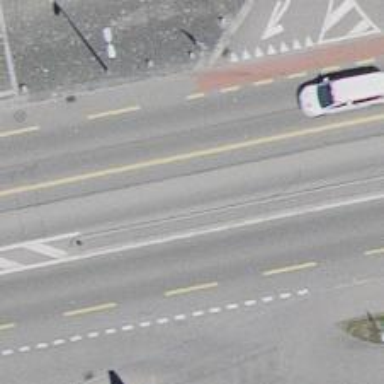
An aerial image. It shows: Secondary road with sidewalks on both sides and designated cycle lane.